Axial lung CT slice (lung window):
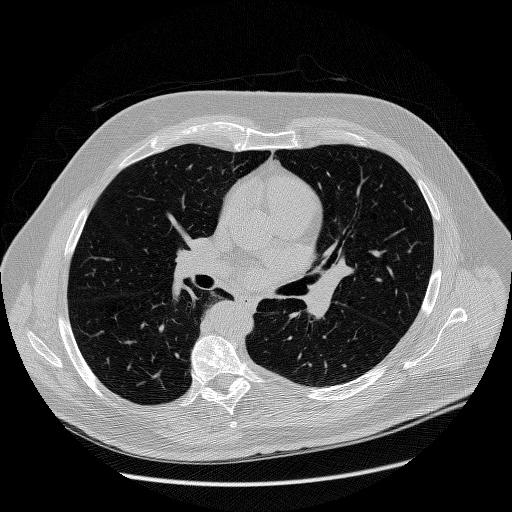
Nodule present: no